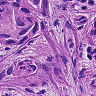
Metastatic tissue present: yes